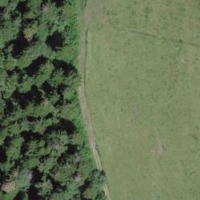
EUNIS habitat code: 52
Species observed at this site:
Melittis melissophyllum